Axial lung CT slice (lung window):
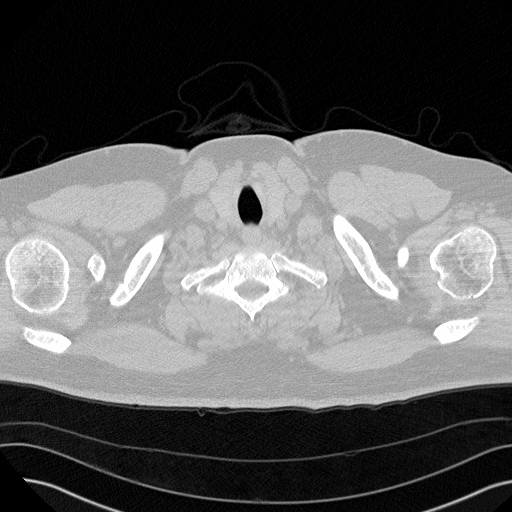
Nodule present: no